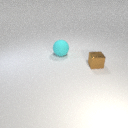
small brown metal cube to the right of large cyan rubber sphere